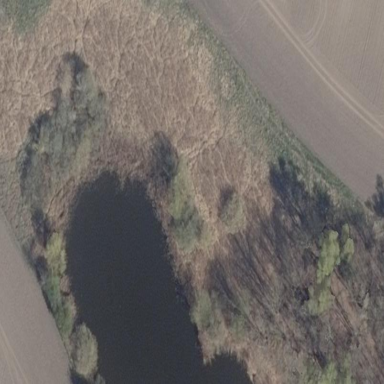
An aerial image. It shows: Wetland area characterized by wet meadow.